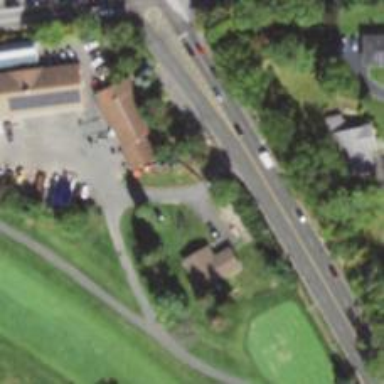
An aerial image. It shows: Pathway for golfing.